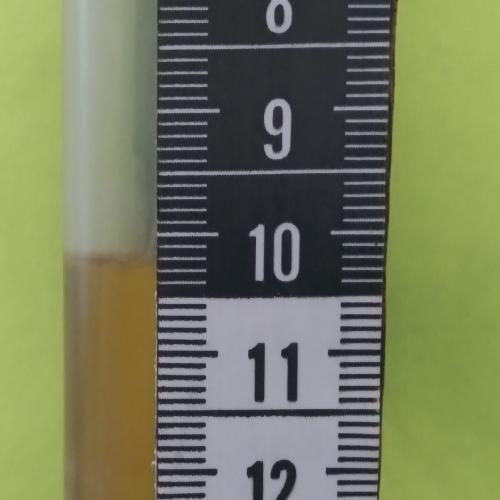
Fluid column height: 10.2 cm